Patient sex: M
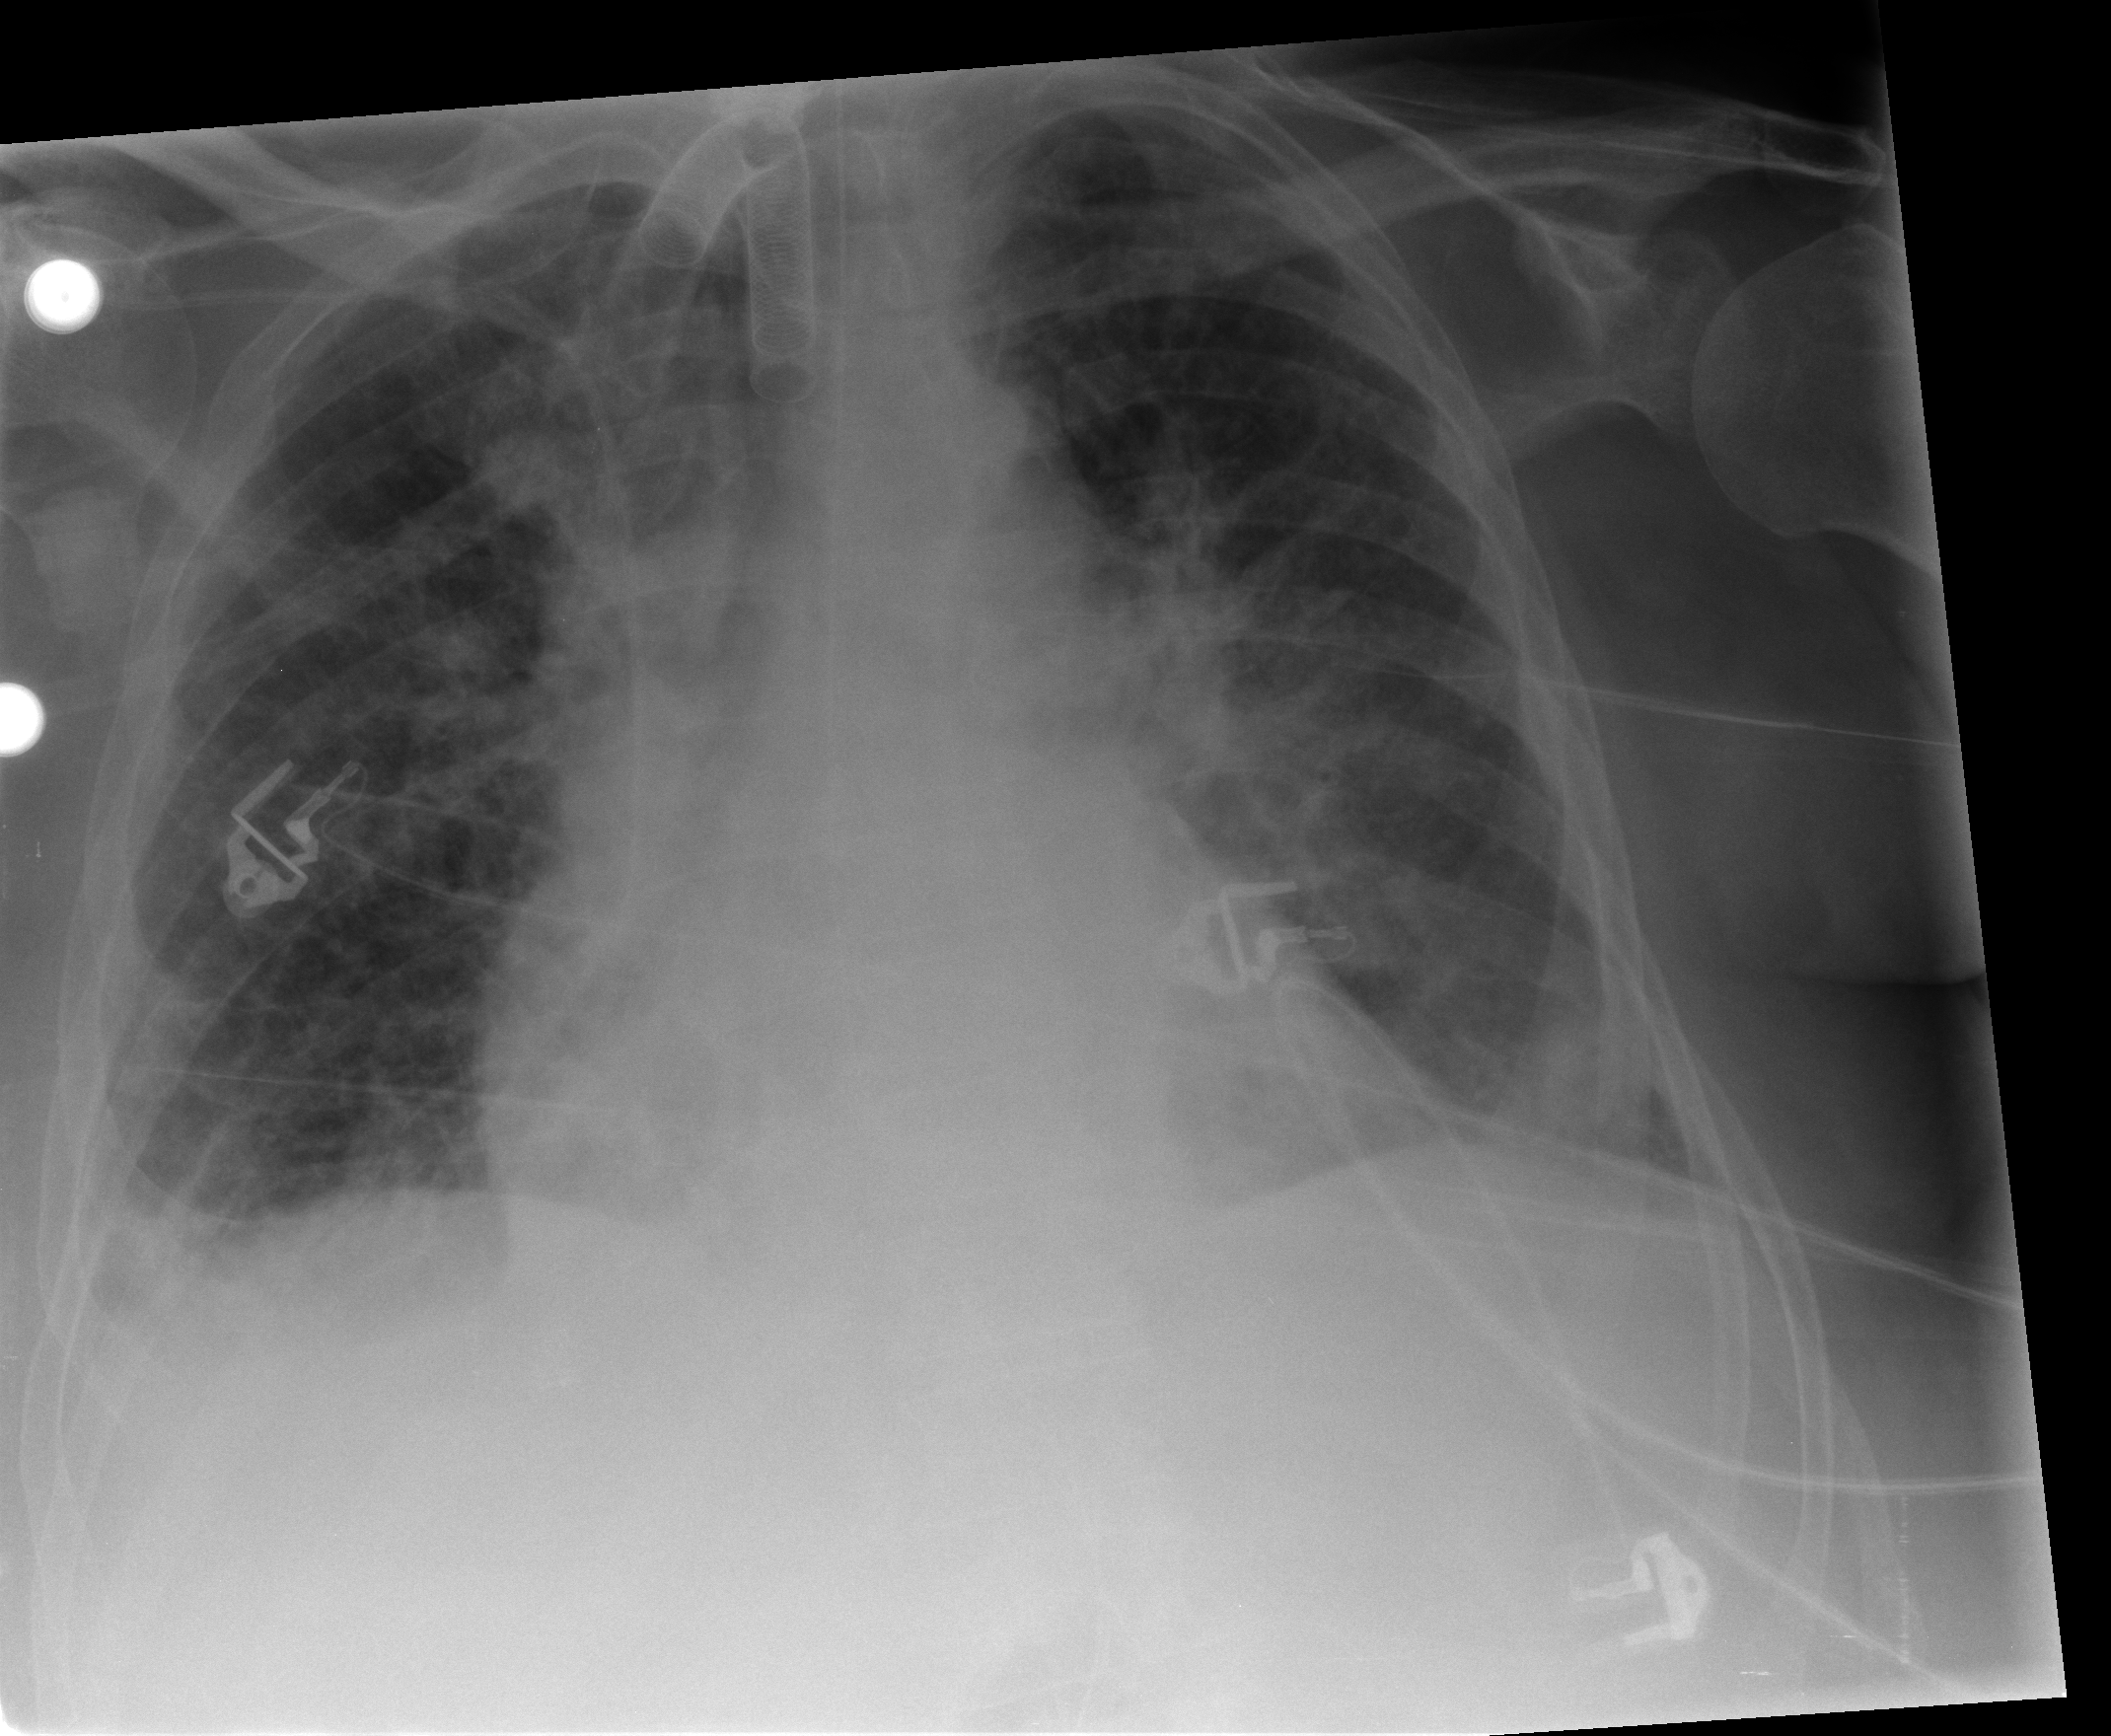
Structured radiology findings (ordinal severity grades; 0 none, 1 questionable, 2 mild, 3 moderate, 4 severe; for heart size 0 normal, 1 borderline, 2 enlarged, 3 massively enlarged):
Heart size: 2
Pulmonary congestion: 2
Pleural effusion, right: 1
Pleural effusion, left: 0
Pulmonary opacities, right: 2
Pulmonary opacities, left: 0
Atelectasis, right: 2
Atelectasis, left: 2